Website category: sports
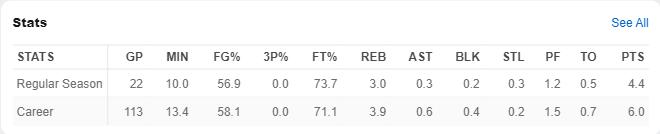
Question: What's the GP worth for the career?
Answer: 113

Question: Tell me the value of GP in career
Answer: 113

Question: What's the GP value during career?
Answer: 113

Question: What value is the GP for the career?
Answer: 113

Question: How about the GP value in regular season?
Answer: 22

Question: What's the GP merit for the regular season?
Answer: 22

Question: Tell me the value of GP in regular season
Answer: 22

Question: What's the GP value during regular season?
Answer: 22

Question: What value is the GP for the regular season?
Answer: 22

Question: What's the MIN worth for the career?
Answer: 13.4

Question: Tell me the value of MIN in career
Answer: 13.4

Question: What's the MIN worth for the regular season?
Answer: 10.0

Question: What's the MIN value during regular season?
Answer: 10.0

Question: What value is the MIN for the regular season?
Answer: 10.0

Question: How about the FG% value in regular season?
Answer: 56.9

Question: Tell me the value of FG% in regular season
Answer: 56.9

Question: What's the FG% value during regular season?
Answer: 56.9

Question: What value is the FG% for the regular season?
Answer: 56.9

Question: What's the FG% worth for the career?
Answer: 58.1

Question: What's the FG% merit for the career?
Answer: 58.1

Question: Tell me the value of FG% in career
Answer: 58.1

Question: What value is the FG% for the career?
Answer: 58.1

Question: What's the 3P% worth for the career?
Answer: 0.0

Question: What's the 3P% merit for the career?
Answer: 0.0

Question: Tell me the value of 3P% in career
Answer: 0.0

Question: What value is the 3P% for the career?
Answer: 0.0

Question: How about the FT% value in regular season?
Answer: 73.7

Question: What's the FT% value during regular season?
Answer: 73.7

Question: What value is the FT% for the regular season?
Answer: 73.7

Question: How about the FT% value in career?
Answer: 71.1

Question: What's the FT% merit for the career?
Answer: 71.1

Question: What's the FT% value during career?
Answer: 71.1

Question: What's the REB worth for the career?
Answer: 3.9

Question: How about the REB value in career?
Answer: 3.9

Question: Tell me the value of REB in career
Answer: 3.9

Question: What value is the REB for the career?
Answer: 3.9

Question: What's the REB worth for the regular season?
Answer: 3.0

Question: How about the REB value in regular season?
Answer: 3.0

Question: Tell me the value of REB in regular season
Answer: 3.0

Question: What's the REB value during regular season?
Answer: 3.0

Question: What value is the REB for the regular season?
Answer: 3.0

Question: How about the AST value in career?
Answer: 0.6

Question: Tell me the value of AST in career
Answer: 0.6

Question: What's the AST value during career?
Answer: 0.6

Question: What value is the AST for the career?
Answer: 0.6

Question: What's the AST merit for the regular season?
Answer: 0.3

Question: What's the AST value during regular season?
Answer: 0.3

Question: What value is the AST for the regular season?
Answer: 0.3

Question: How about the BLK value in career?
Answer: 0.4

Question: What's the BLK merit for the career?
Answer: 0.4

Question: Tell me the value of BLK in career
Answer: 0.4

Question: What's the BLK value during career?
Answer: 0.4

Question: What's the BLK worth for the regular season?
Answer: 0.2

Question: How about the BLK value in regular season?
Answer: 0.2

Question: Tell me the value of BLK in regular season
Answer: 0.2

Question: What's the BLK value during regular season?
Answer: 0.2

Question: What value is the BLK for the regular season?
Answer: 0.2

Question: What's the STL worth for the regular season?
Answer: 0.3

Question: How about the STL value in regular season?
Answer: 0.3

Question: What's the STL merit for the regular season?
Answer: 0.3

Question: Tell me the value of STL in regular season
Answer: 0.3

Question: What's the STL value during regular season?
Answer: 0.3

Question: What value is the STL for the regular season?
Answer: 0.3

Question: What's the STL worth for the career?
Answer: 0.2